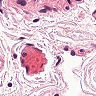
Metastatic tissue present: no